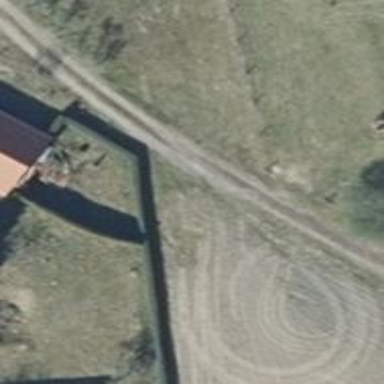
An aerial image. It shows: Track road with grade3 tracktype.